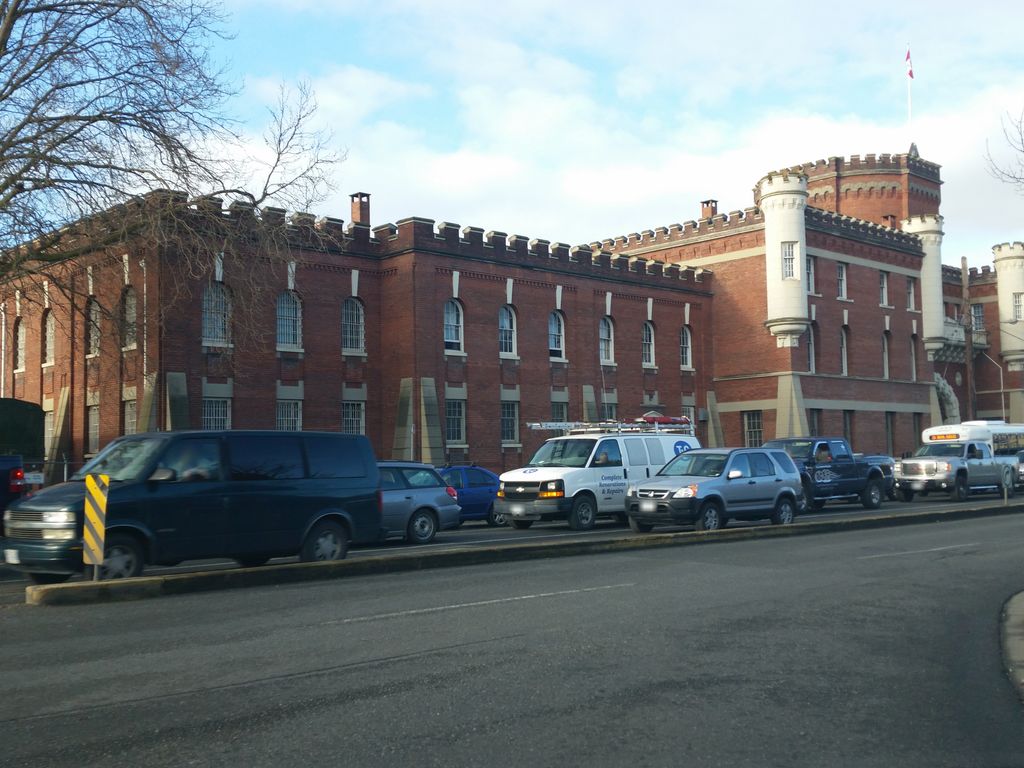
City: victoria